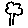
Label: tree